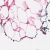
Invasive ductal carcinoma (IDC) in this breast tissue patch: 0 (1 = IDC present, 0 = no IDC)